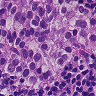
Metastatic tissue present: yes